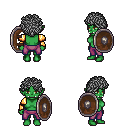
a pixel art fantasy rpg character, female body template, orc, green skin, gold arm armor, magenta pants, gray curly afro hairstyle, shield, four views (front, back, left, right), 2x2 character sprite sheet, small pixel art, hard edges, no anti-aliasing